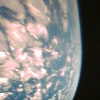
Label: cloud